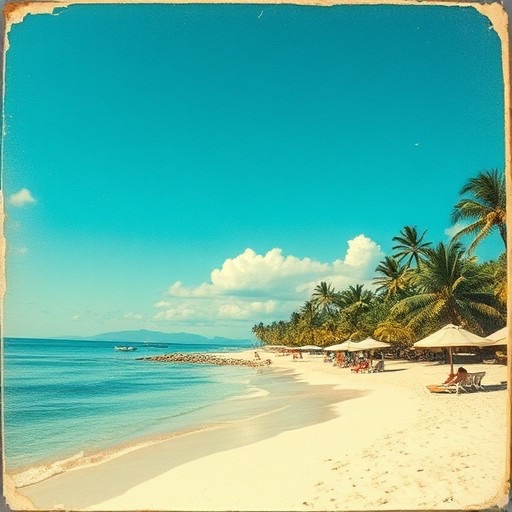
Category: Summer